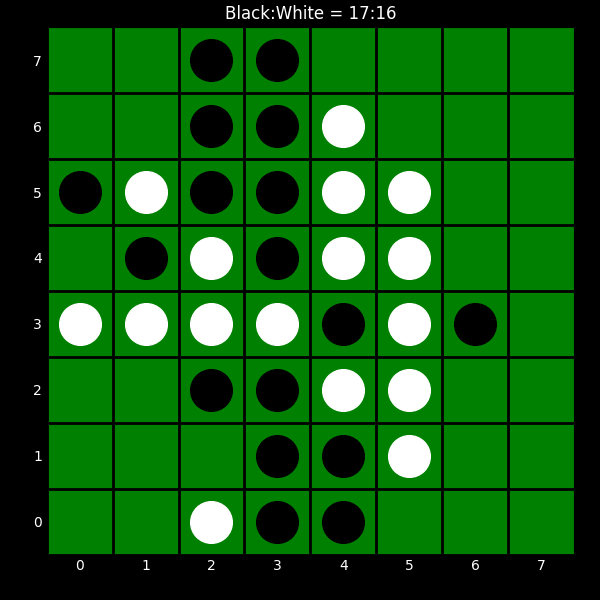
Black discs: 17
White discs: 16